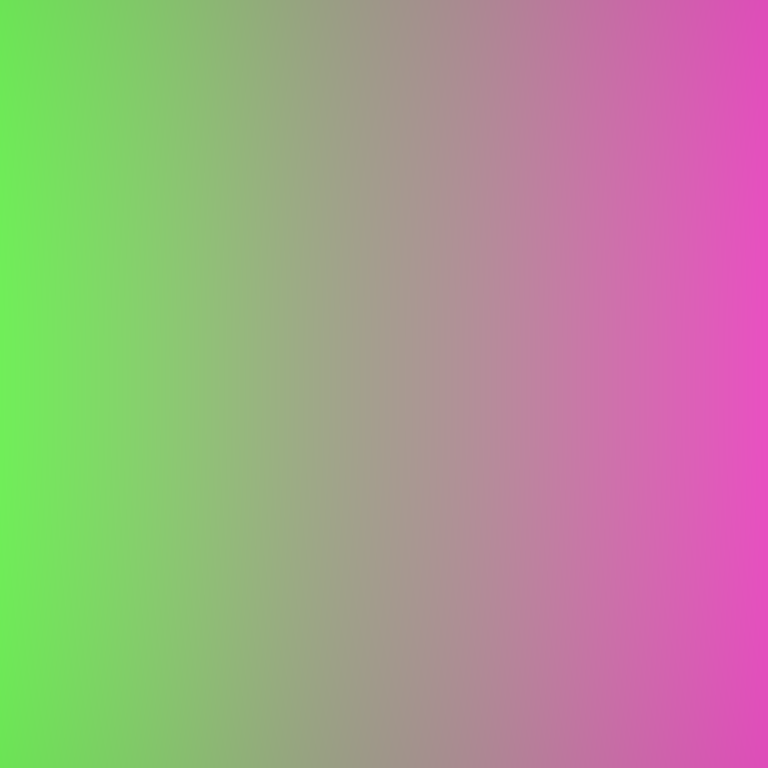
Abstract light effect, smooth gradient from vibrant green to soft pink, calm atmosphere, diffuse light, no room, no furniture, no objects.